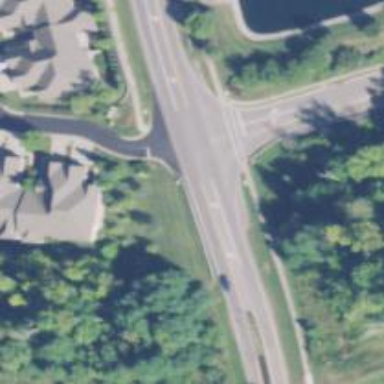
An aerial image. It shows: Marked footway crossing with lines.